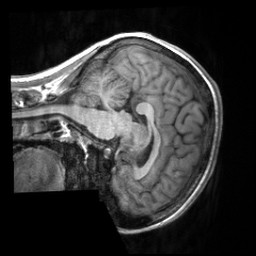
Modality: T1w
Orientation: sagittal
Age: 36
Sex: female
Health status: healthy
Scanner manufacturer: siemens
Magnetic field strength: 3 T
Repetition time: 2 s
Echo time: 0.00232 s